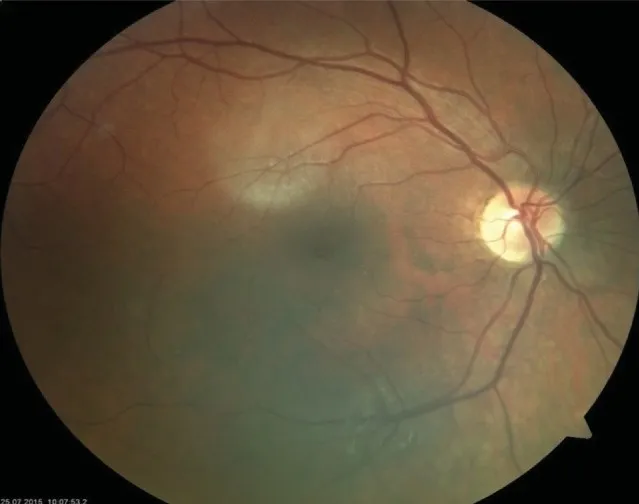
Fundus photograph of the right eye (RE).
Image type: ophthalmic_imaging (fundus_photograph)